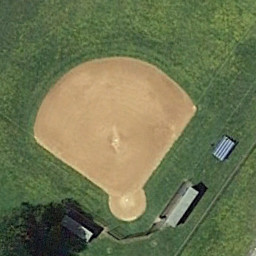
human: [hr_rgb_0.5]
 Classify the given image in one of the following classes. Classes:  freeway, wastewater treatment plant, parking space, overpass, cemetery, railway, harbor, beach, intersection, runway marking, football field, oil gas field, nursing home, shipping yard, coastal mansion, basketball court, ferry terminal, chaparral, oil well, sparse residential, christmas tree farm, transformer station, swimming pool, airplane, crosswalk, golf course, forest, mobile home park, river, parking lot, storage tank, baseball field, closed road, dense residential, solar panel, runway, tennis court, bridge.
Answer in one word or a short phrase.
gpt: baseball field